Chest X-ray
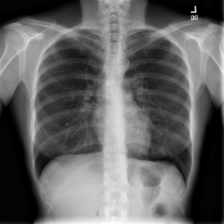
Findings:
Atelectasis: negative
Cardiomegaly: negative
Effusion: negative
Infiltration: positive
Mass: negative
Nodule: negative
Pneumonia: negative
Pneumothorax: negative
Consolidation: negative
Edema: negative
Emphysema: negative
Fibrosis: negative
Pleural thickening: negative
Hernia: negative